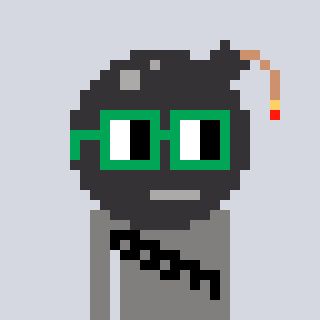
a pixel art character with square green glasses, a bomb-shaped head and a bluegrey-colored body on a cool background